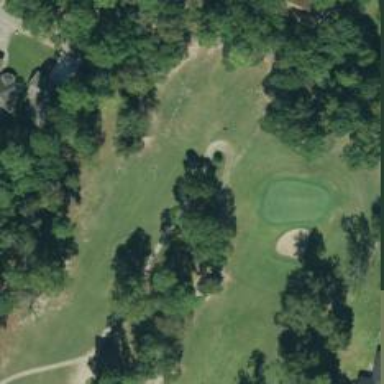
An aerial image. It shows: Path for both road and golf.